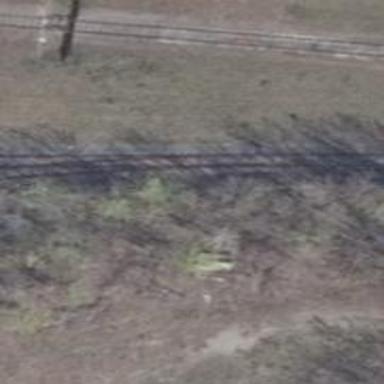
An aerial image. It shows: Railway switch.